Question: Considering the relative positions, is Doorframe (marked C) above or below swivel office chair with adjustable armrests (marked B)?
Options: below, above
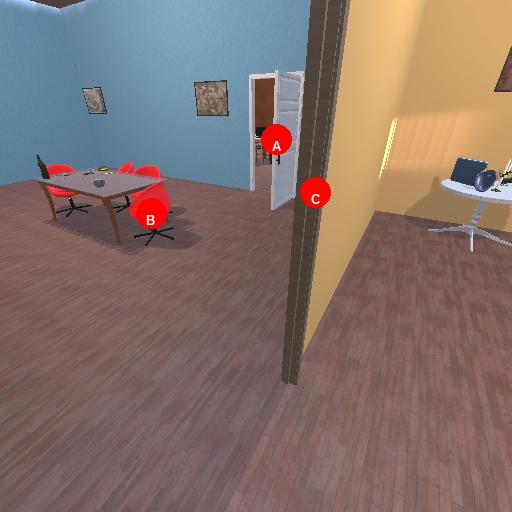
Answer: below